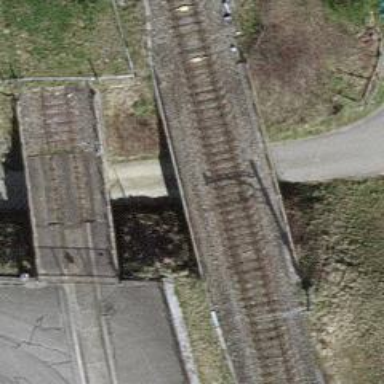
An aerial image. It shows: Railway bridge with electrified contact line. There is one track on the bridge.